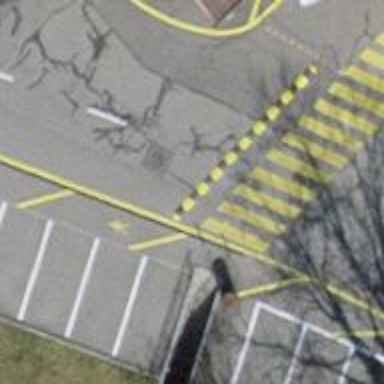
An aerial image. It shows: Uncontrolled zebra crossing with zebra markings.